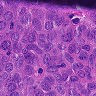
Metastatic tissue present: yes